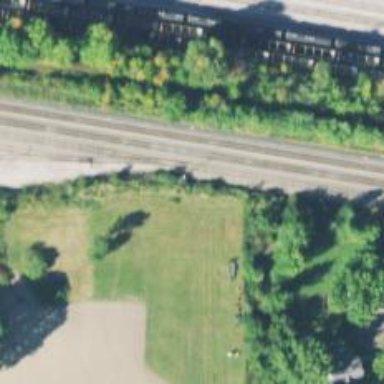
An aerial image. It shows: Railway yard.